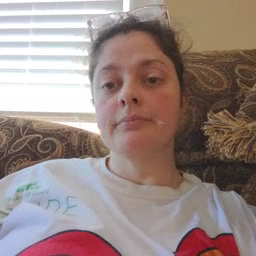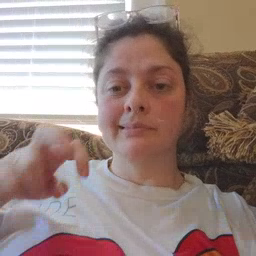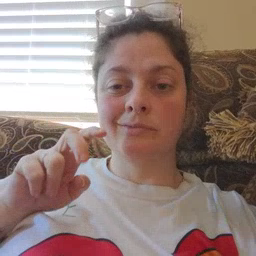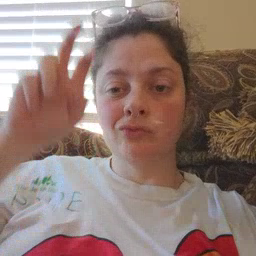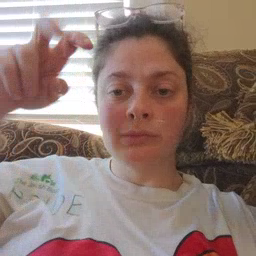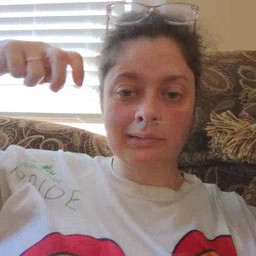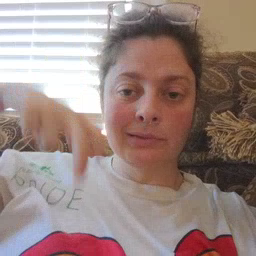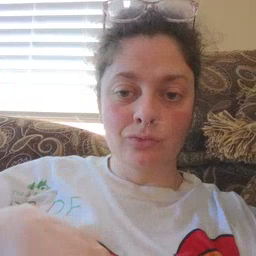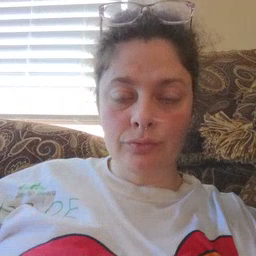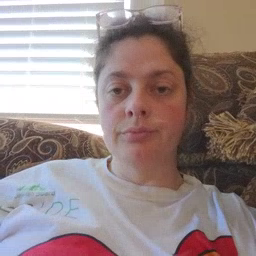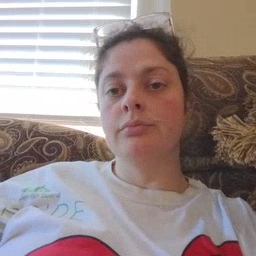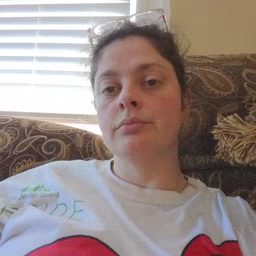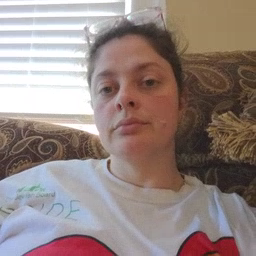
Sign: stairs